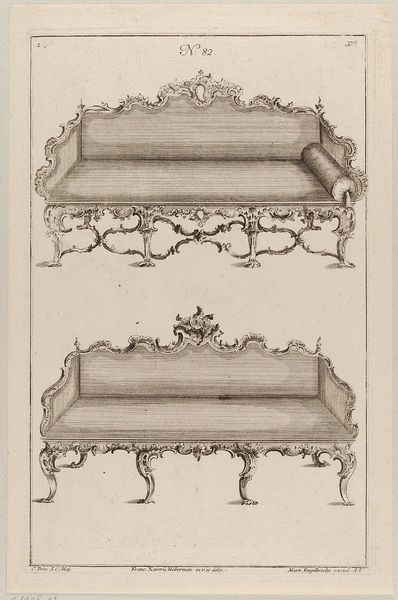
Titel: Zwei Sofas
Künstler: Franz Xaver Habermann
Standort: Hamburg
Institution: Museum für Kunst und Gewerbe Hamburg
Schlagwörter: braun, zeichnung, möbel, rokoko, ranken, schrift, sofa, grafik, graphik, bank, kissen, couch, fotografie, photographie, druckgraphik, druckgrafik, radierung, kunstgewerbe, kunsthandwerk, verzierungen, katalog, rocaille, hausrat, kanapee, style, reproduktionen, industriedesign, druckerzeugnisse, muschelwerk, ornamentstich, vorlageblätter, n82